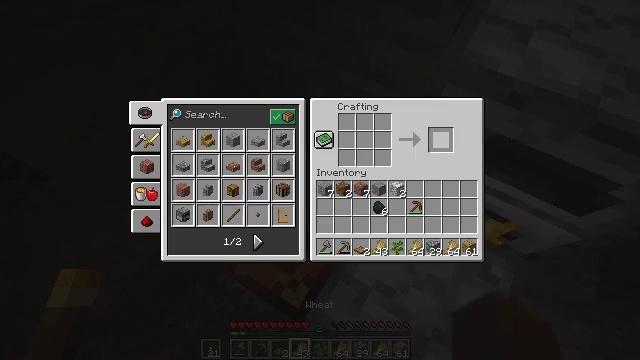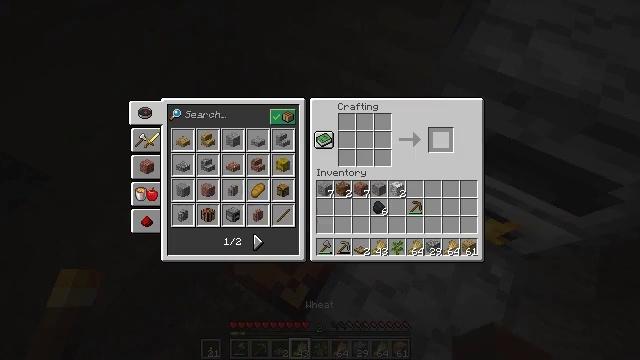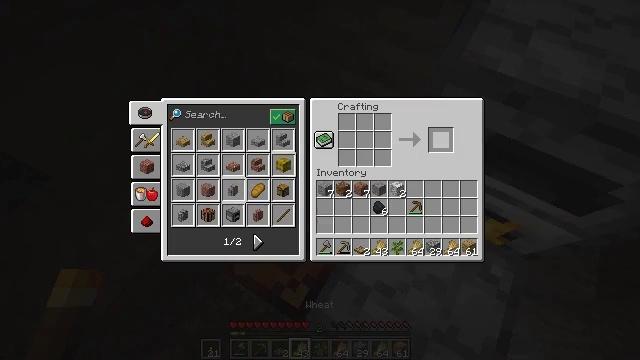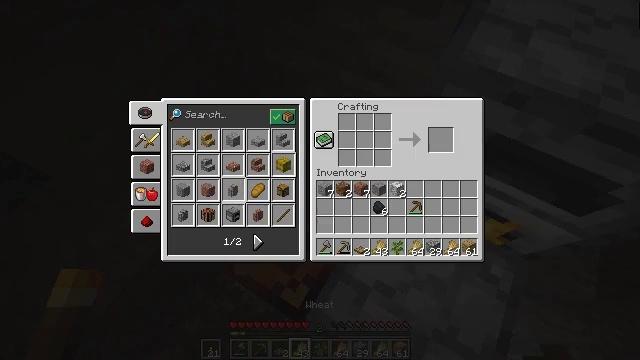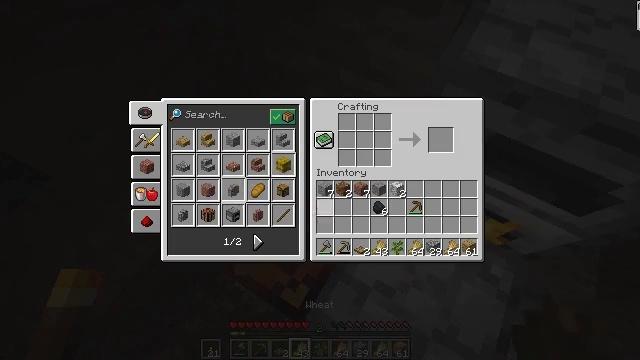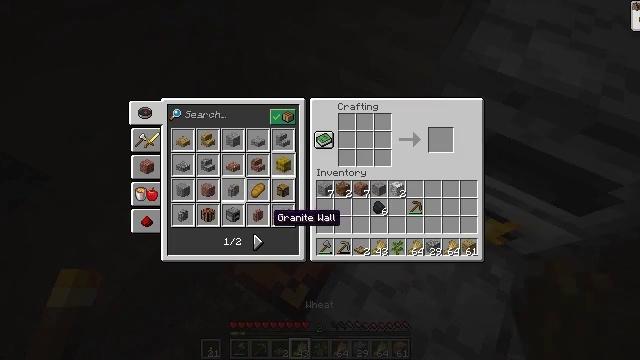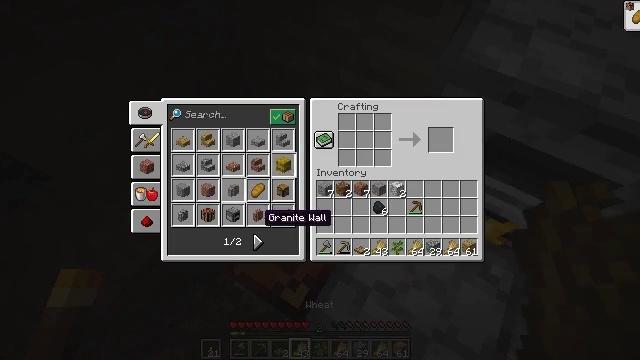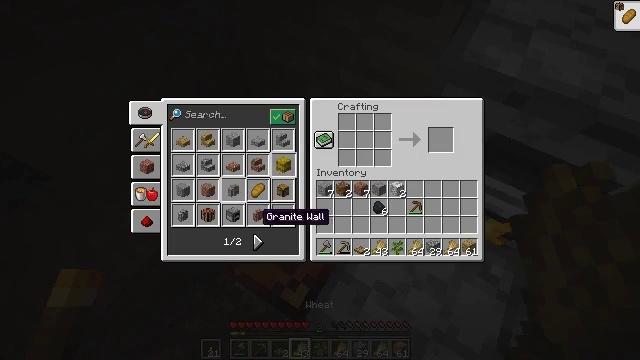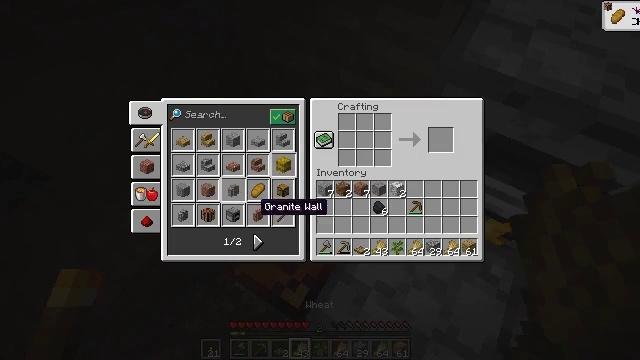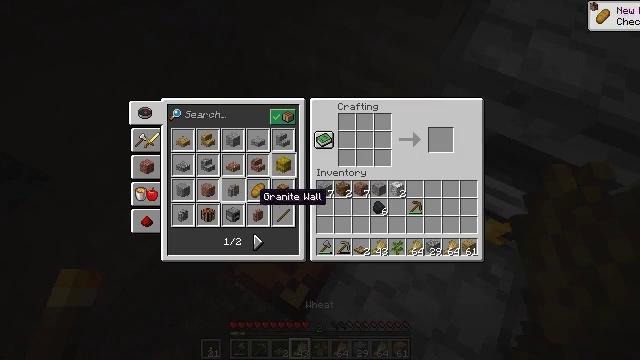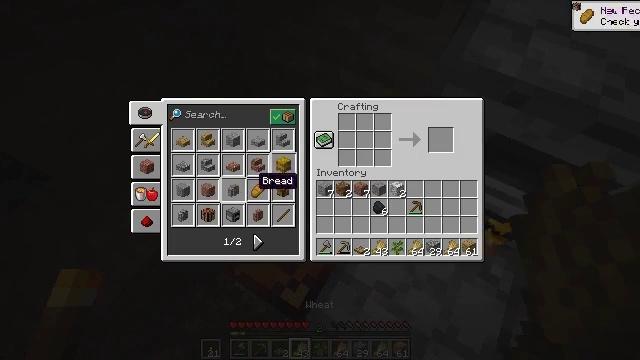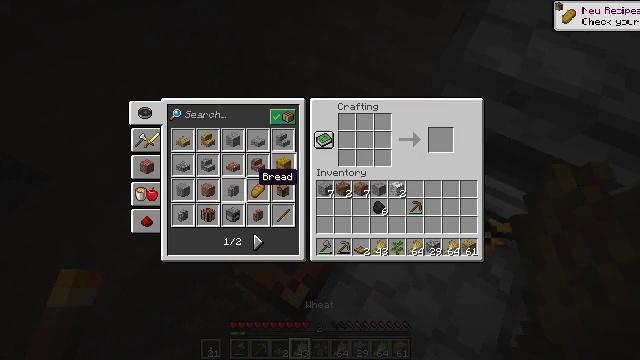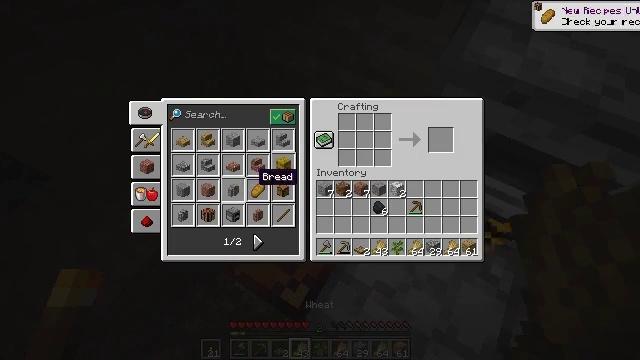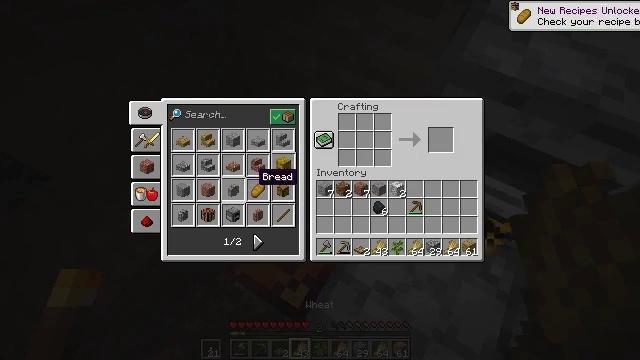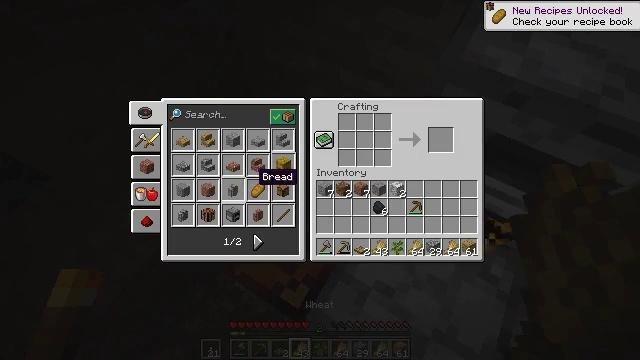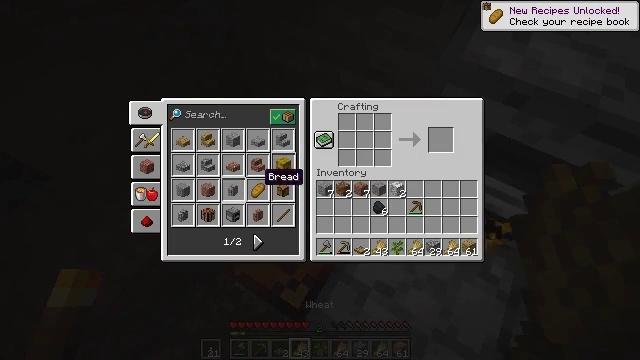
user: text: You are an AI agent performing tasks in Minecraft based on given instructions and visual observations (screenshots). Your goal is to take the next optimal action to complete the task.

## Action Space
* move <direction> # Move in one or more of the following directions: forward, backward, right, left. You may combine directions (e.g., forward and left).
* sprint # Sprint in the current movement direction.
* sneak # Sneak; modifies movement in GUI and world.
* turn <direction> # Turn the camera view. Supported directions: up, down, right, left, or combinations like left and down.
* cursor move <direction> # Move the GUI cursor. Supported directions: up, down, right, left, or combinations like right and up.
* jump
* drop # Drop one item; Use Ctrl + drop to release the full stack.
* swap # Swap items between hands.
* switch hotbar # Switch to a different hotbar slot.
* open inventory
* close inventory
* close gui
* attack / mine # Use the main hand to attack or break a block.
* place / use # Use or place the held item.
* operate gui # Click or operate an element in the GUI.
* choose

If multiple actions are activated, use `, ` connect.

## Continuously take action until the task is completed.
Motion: motion action
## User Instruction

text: Use the crafting table to make bread from wheat.
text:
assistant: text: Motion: sneak, open gui
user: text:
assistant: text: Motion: sneak
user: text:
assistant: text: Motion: sneak, cursor move left and down
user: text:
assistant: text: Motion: sneak, cursor move left and down
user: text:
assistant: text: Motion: sneak, cursor move left and down
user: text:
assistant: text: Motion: sneak, cursor move left
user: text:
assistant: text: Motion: sneak
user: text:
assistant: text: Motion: sneak, cursor move up
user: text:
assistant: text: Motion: cursor move up
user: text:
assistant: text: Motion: cursor move up
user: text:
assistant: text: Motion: no_op
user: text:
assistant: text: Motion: sneak, operate gui
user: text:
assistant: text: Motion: sneak, operate gui
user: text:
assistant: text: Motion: sneak, operate gui
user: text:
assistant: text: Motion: sneak
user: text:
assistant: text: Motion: sneak, cursor move right
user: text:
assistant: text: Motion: sneak, cursor move right and up
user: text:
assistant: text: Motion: sneak, cursor move right and up
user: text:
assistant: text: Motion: sneak, cursor move right
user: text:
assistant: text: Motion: sneak
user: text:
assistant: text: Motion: sneak
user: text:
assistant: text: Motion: sneak
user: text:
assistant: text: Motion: sneak
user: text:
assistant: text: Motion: sneak
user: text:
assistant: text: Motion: sneak, cursor move left
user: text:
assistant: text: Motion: sneak, cursor move left and down
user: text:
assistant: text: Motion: sneak, cursor move left and down
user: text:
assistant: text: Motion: sneak, cursor move left
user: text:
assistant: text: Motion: sneak, cursor move right and up
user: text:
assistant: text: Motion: sneak, cursor move right and up